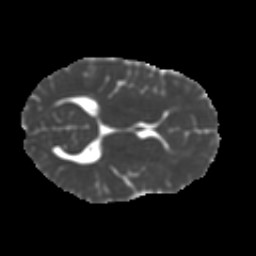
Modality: MD
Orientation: axial
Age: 14
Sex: male
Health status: ill
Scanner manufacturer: ge
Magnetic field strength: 3 T
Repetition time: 6.752 s
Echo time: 0.079 s